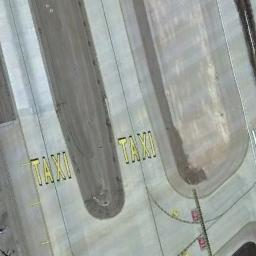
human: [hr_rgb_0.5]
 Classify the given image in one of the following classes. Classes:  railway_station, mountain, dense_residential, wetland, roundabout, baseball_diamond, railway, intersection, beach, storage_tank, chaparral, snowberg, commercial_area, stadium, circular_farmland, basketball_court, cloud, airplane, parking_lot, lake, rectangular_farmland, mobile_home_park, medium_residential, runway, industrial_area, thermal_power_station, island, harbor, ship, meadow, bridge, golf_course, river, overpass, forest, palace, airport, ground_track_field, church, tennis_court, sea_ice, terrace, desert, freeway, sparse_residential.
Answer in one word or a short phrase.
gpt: runway